Explain the disparities between the first and second image.
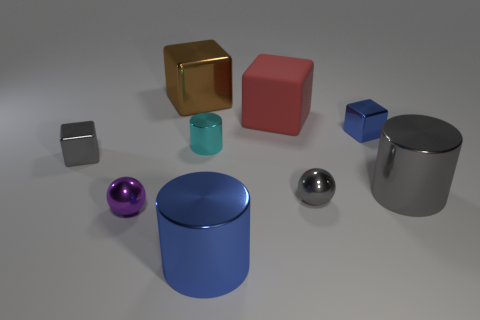
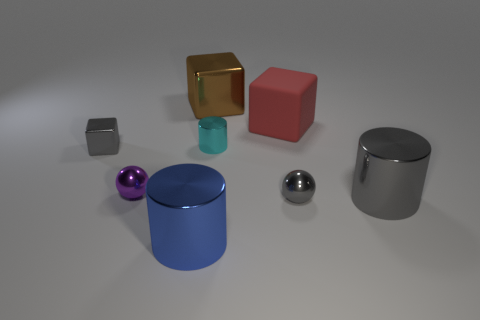
the small blue cube is no longer there
the small blue metal cube that is on the right side of the brown object is gone
the blue block is no longer there
the small blue metal block on the right side of the tiny cyan cylinder is missing
the blue metallic cube is no longer there
the tiny blue metallic thing is no longer there
the small blue metal block to the right of the small purple metal object is missing
the small blue shiny block on the right side of the large metallic cube is no longer there